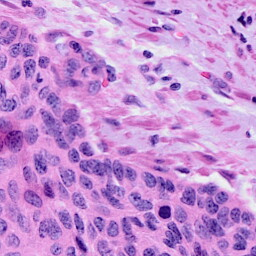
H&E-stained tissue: Cervix